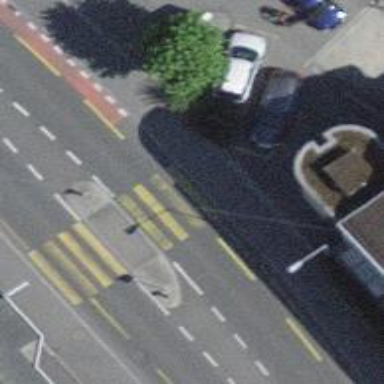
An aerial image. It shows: Kerb serving as barrier.